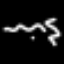
Label: squiggle